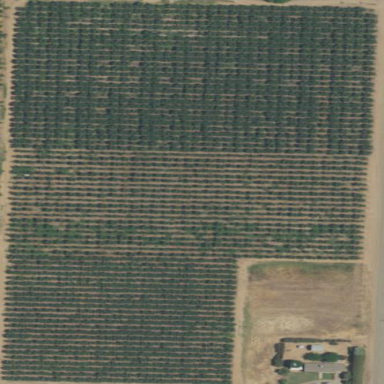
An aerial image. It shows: Orchard.